The trace is the raw vibration amplitude of a rotating bearing as a function of time. Determine the bearing's health state. Answer with exactly one of: normal, inner_race, outer_race, ball.
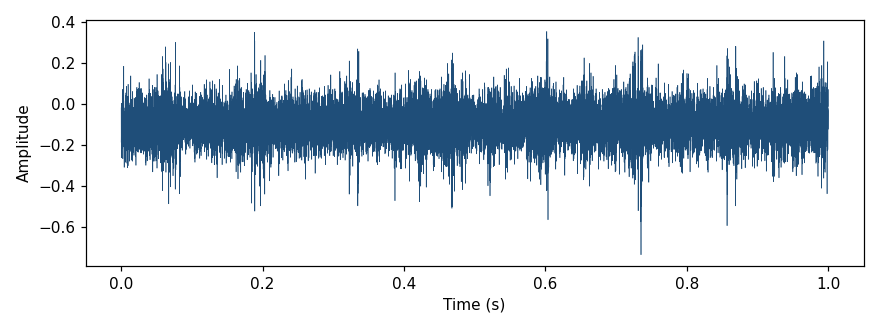
Answer: normal